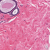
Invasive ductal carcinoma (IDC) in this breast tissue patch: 0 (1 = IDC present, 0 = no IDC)